【题型】选择题　【知识点】解析几何　【难度】easy
唐代诗人李颀的诗《古从军行》开头两句为“白日登山望烽火，黄昏饮马傍交河”，其中隐含了一个有趣的数学问题——“将军饮马”，即将军在白天观望烽火台之后黄昏时从山脚下某处出发，先到河边饮马再回到军营，怎样走才能使总路程最短？在平面直角坐标系中，已知军营所在的位置为$B(-2,0)$，若将军从山脚下的点$A\left(\dfrac{1}{3},0\right)$处出发，河岸线所在直线方程为$x+2y=3$，则“将军饮马”的最短总路程为（\quad\quad）}

\vspace{0.3cm}
\noindent\textbf{A．$\dfrac{\sqrt{145}}{3}$\quad B．$5$\quad C．$\dfrac{\sqrt{135}}{3}$\quad D．$\dfrac{16}{3}$}
【解答】
\vspace{0.5cm}
\noindent\textbf{【答案】A}

\vspace{0.5cm}
\noindent\textbf{【分析】先找出$B$关于直线的对称点$C$再连接$AC$即为“将军饮马”的最短路程.}

\vspace{0.5cm}
\noindent\textbf{【详解】如图所示，}

\noindent\textbf{设点$B(-2,0)$关于直线$x+2y=3$的对称点为$C(x_1,y_1)$，在直线$x+2y=3$上取点$P$，连接$PC$，则$|PB|=|PC|$.}
\noindent\textbf{由题意可得}
\[
\begin{cases}
\dfrac{y_1}{x_1+2}\cdot\left(-\dfrac{1}{2}\right)=-1 \\
\dfrac{x_1-2}{2}+2\times\dfrac{y_1}{2}=3
\end{cases}
\]
\noindent\textbf{解得$\begin{cases}x_1=0 \\ y_1=4\end{cases}$，即点$C(0,4)$，所以}
\noindent\textbf{$|PA|+|PB|=|PA|+|PC|\geq|AC|=\sqrt{\left(0-\dfrac{1}{3}\right)^2+(4-0)^2}=\dfrac{\sqrt{145}}{3}$，当且仅当$A,P,C$三点共线时等号成立，所以“将军饮马”的最短总路程为$\dfrac{\sqrt{145}}{3}$.}
\noindent\textbf{故选：A.}
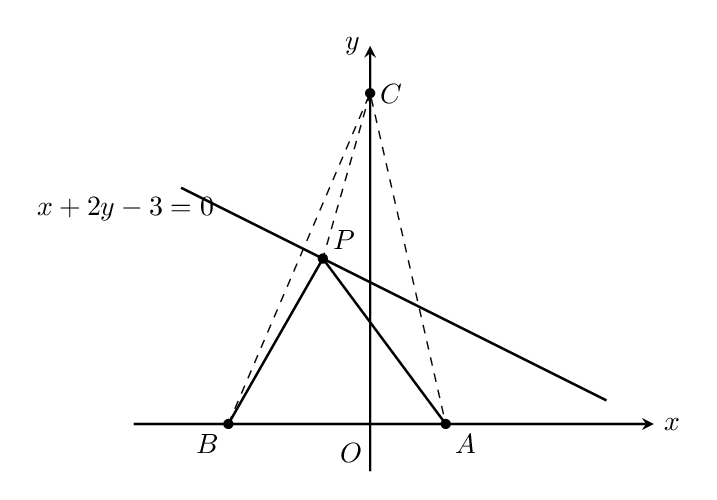